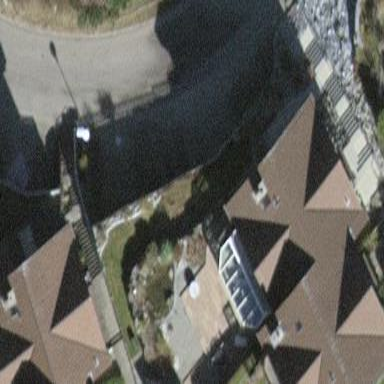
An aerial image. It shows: Group of garages.